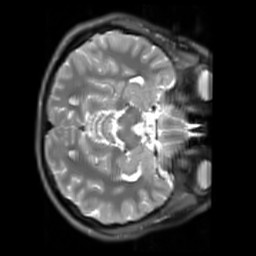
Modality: PDw
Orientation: axial
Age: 22
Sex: female
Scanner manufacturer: siemens
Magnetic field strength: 3 T
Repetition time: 11.88 s
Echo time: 0.014 s